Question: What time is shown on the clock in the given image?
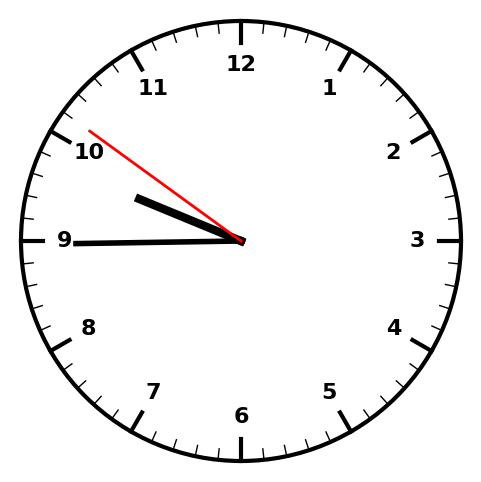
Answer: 09:44:51